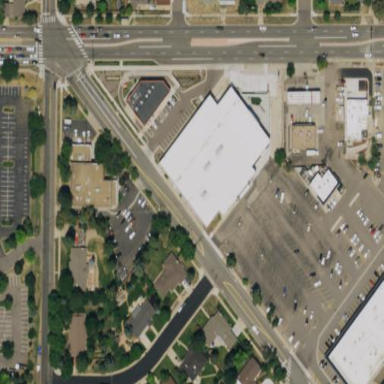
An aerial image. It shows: Retail building.